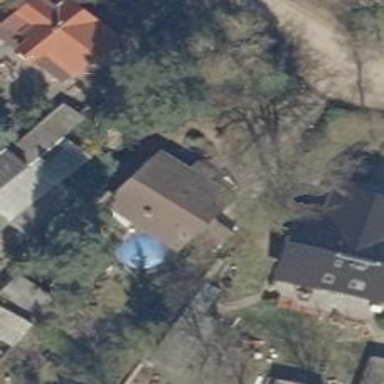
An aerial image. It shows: Simple and straightforward house.